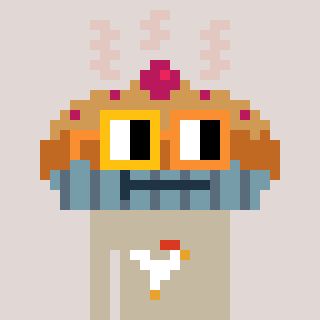
a pixel art character with square yellow and orange glasses, a pie-shaped head and a bege-colored body on a warm background